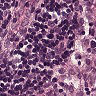
Metastatic tissue present: no